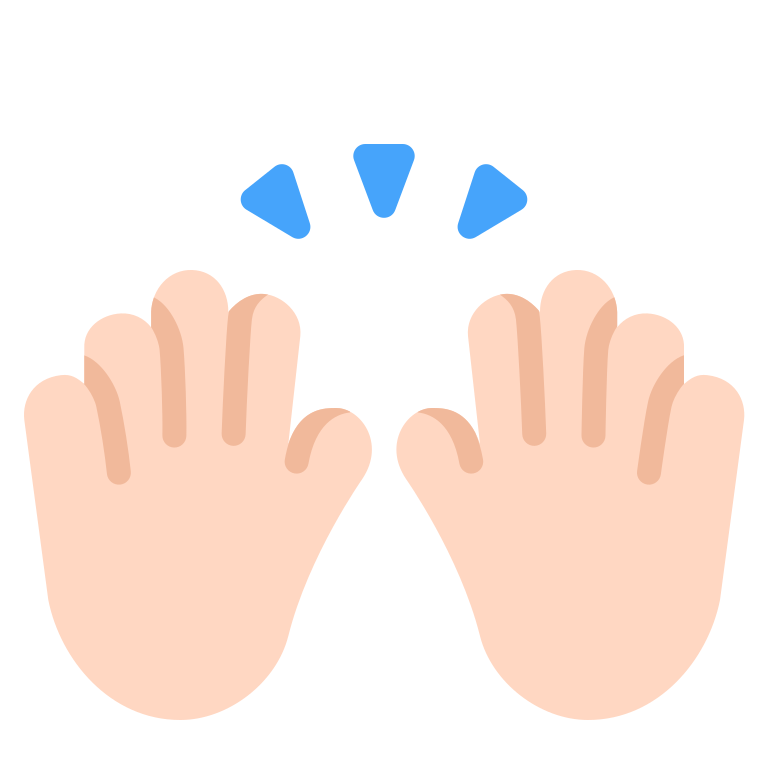
raising hands flat light